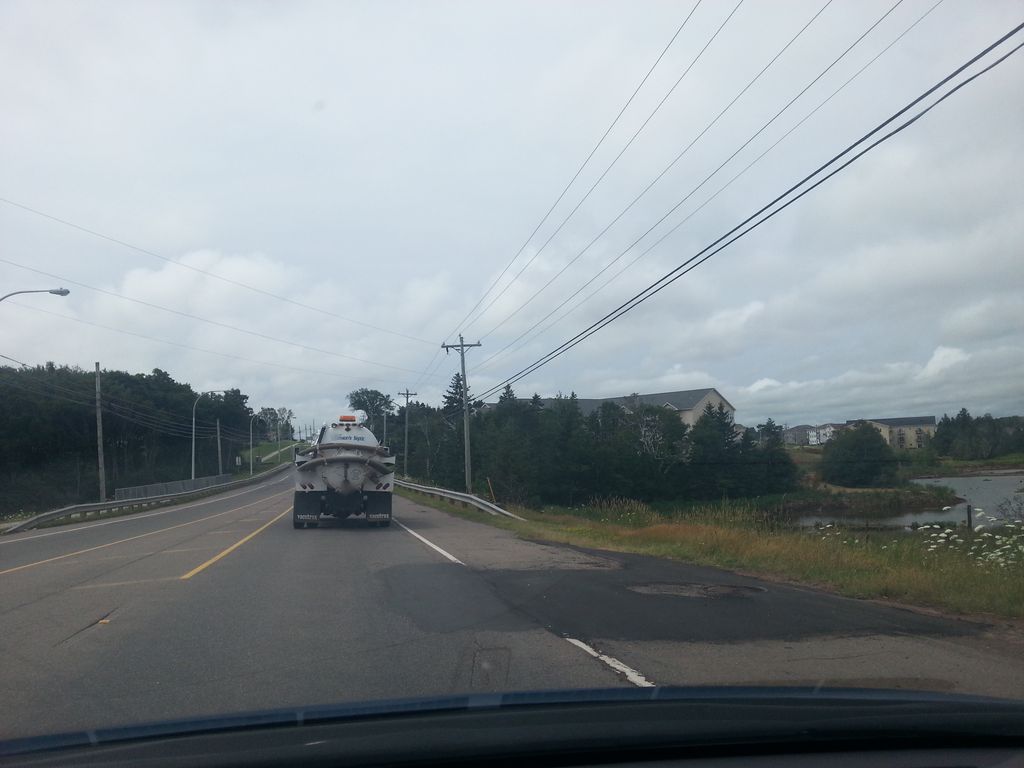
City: charlottetown